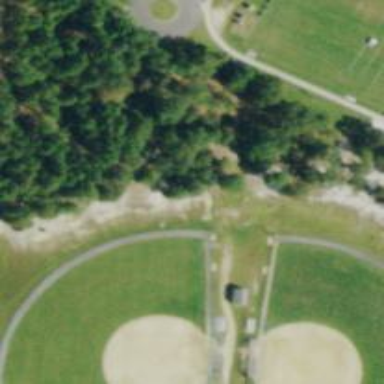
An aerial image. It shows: Softball pitch for leisure land activities.